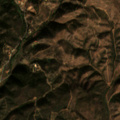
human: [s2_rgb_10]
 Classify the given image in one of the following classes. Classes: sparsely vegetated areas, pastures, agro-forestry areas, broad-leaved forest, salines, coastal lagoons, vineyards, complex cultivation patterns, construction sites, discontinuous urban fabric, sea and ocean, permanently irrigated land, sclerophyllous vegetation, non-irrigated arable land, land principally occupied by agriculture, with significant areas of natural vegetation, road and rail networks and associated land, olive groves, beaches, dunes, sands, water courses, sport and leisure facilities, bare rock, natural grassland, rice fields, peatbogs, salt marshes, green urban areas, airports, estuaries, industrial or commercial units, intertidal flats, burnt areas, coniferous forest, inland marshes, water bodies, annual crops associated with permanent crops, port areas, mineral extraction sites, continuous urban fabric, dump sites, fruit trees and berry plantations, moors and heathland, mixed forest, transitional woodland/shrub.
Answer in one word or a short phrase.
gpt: complex cultivation patterns, broad-leaved forest, sclerophyllous vegetation, transitional woodland/shrub